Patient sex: M
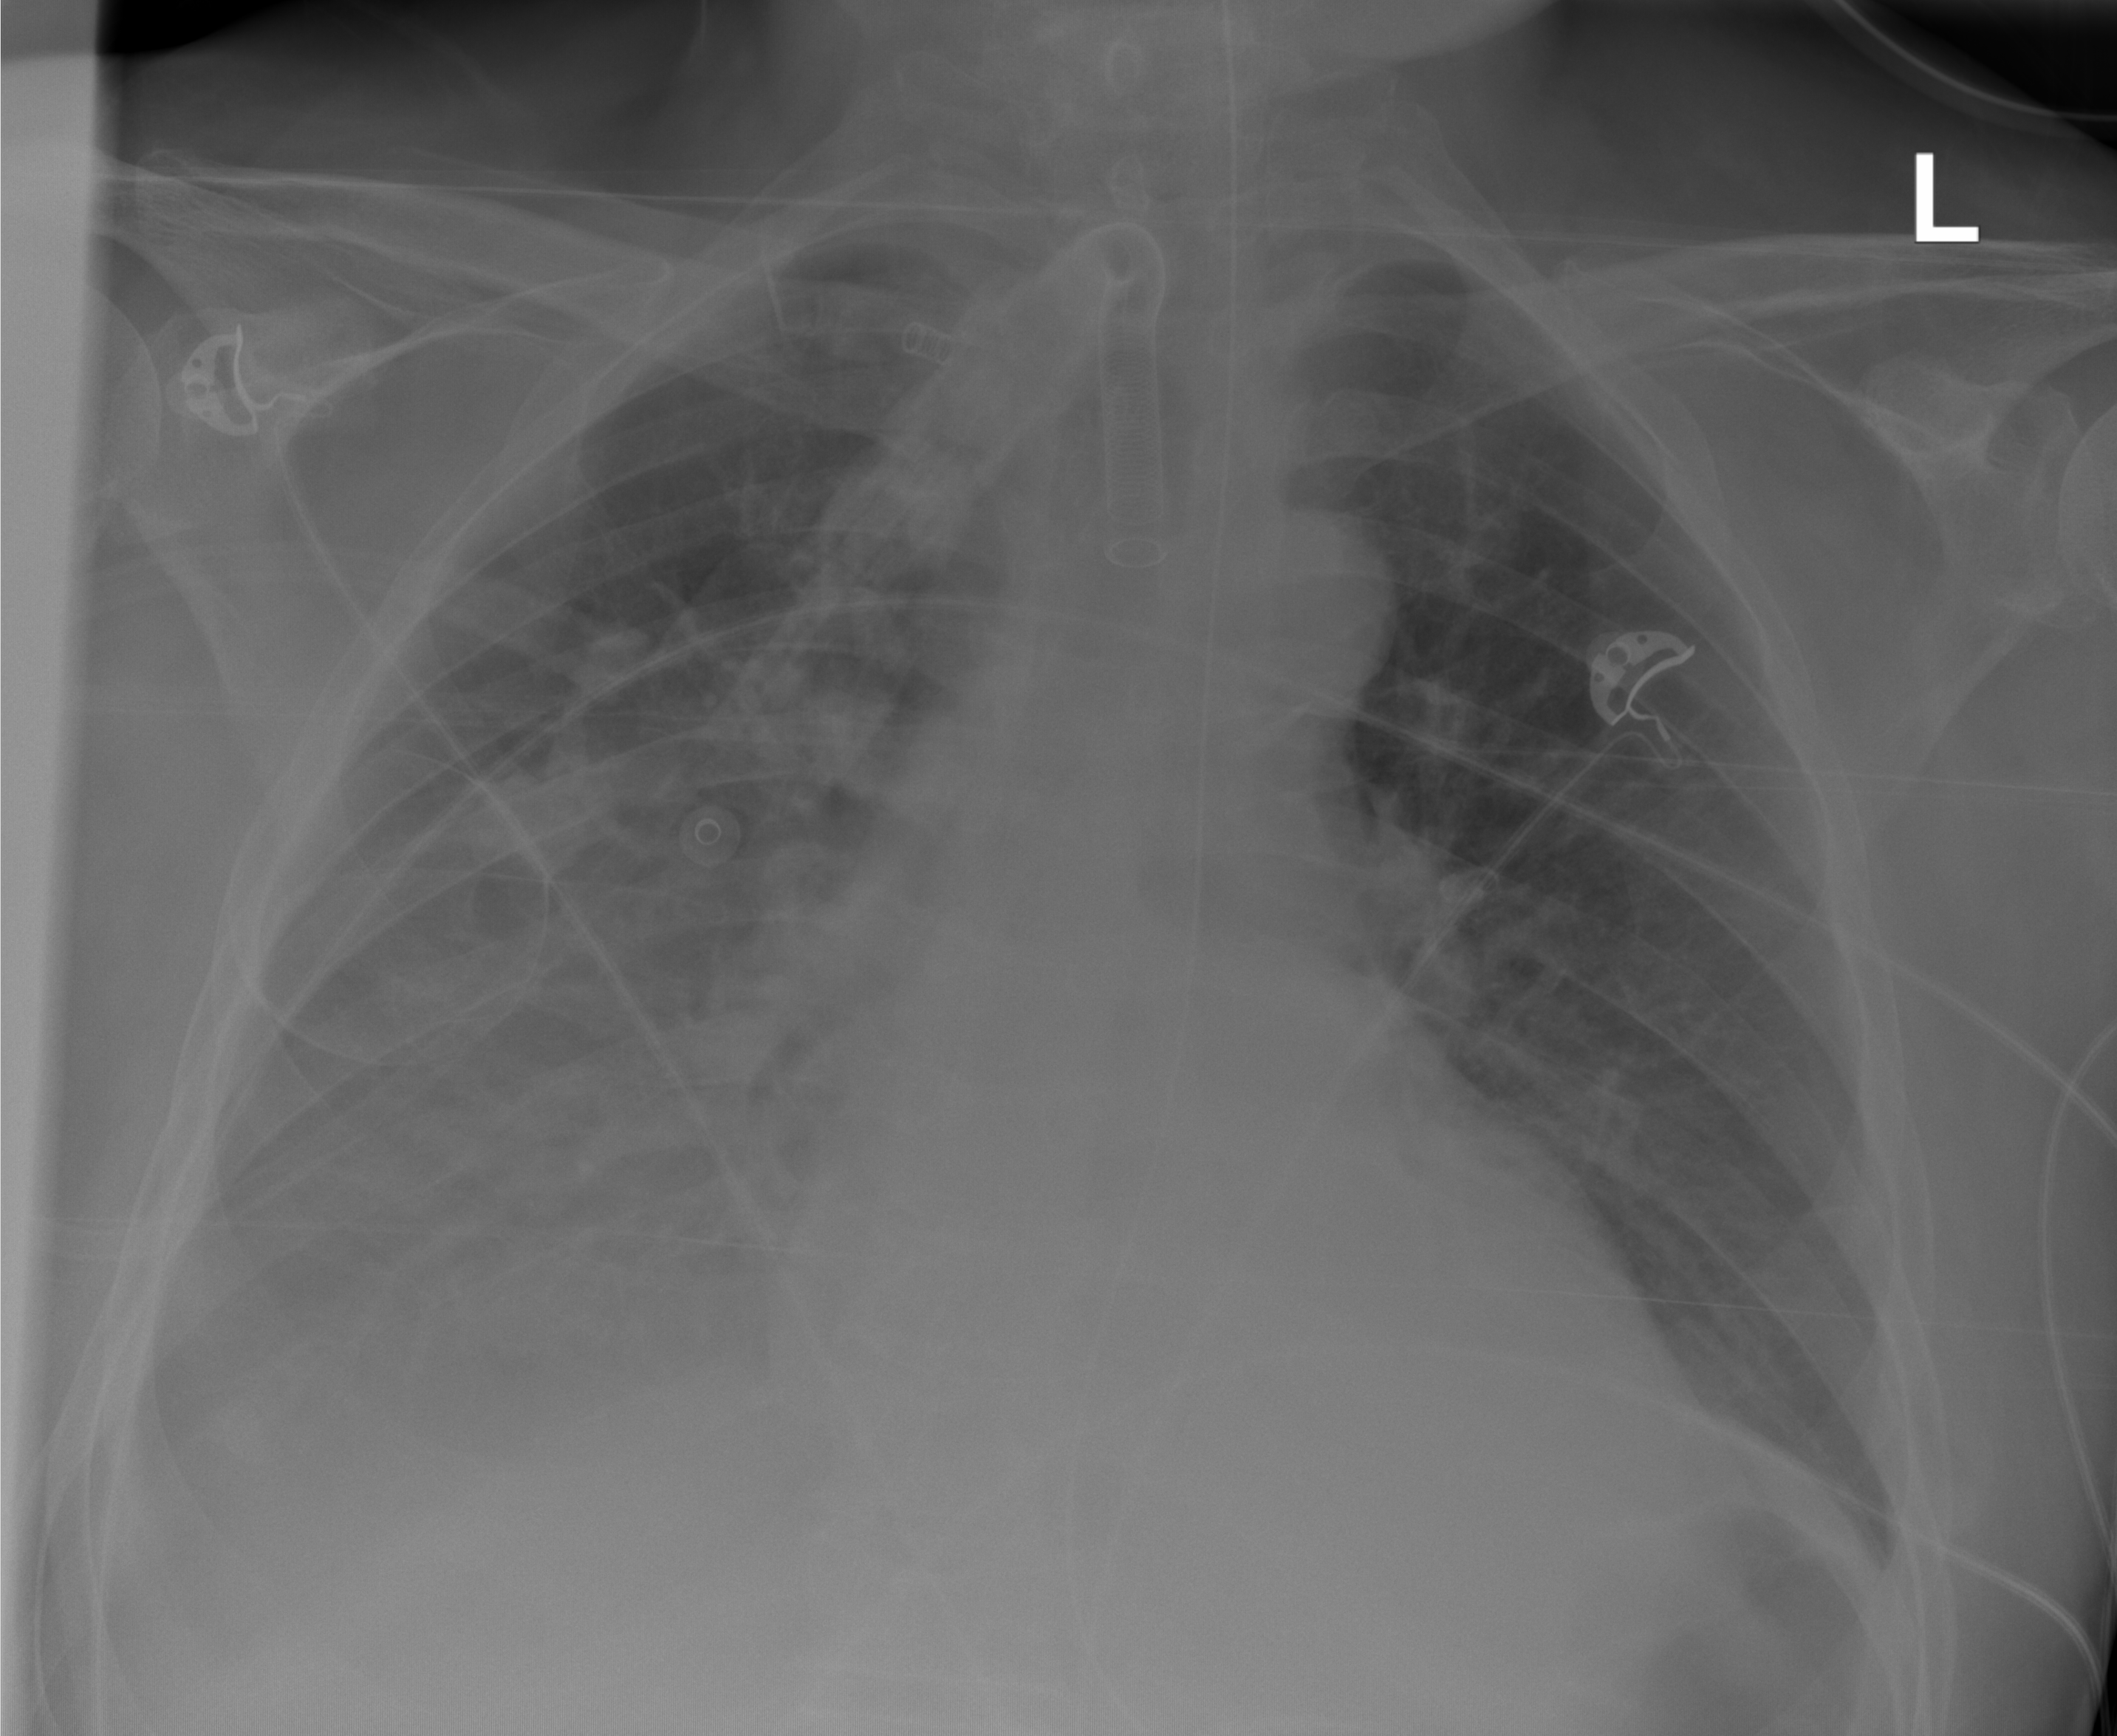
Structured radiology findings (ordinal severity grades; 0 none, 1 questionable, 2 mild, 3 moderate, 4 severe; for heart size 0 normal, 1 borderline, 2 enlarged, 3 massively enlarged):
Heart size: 2
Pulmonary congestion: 2
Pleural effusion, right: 3
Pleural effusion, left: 0
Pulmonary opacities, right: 2
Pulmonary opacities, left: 0
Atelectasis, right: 3
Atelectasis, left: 0